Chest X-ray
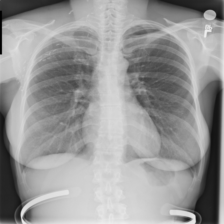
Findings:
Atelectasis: negative
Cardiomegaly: negative
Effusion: negative
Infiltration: negative
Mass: negative
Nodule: negative
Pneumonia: negative
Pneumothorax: negative
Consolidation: negative
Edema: negative
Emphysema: negative
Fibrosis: negative
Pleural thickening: negative
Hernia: negative